Field crop: tomato
Growth stage: 1
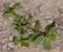
Species: portulaca